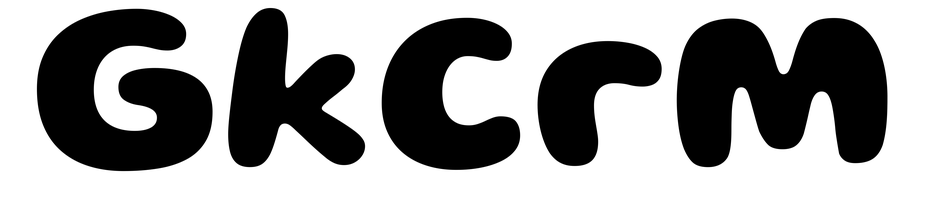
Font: Gluten_Bold